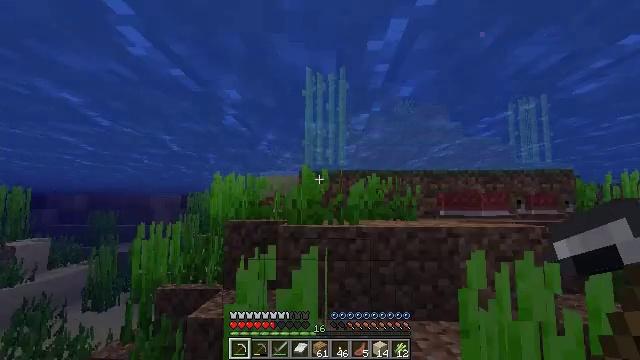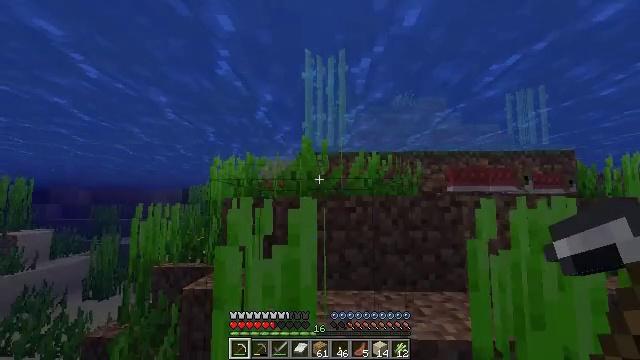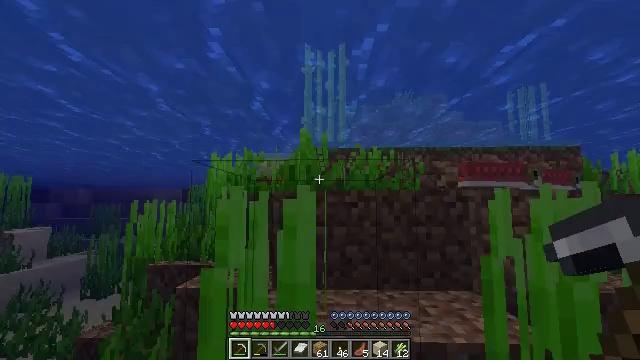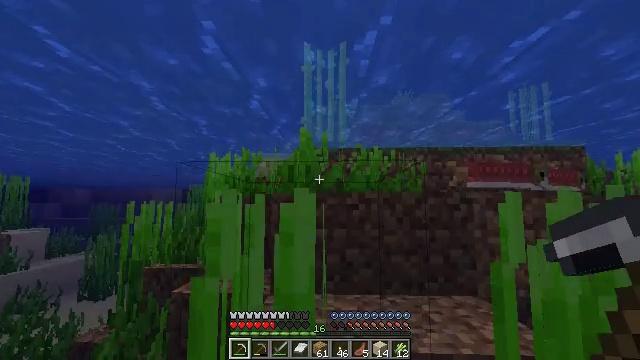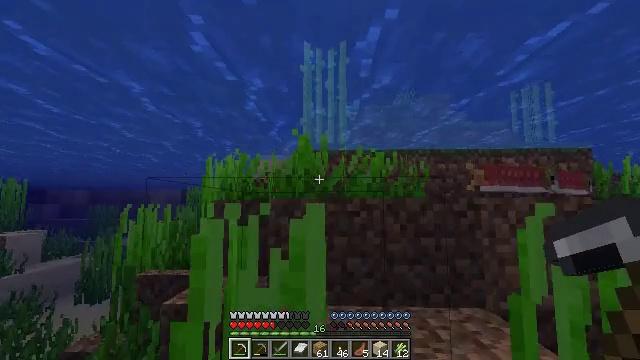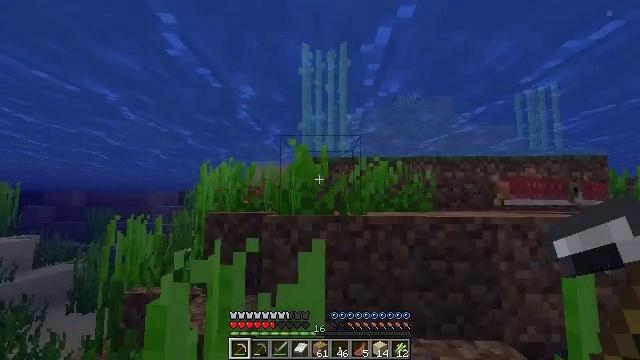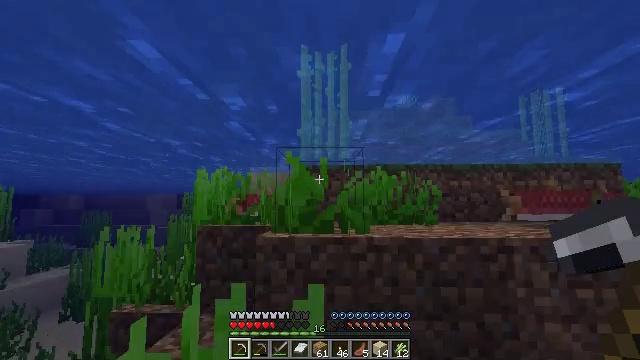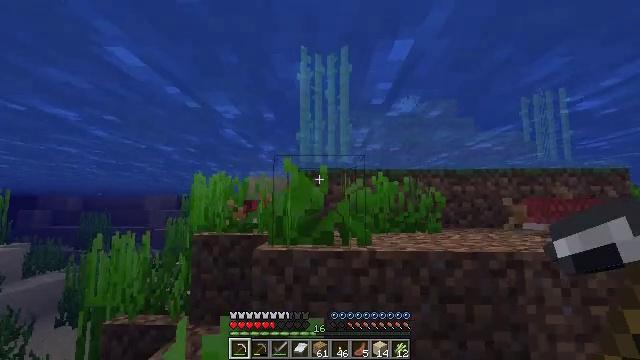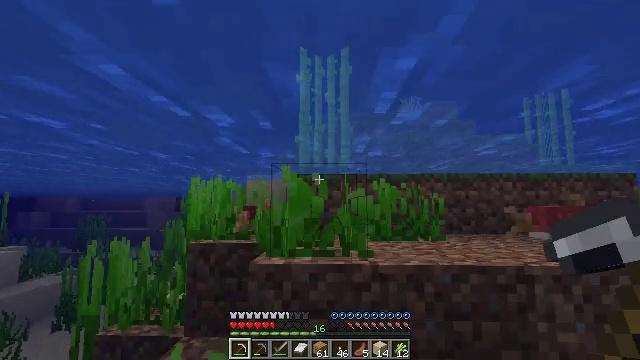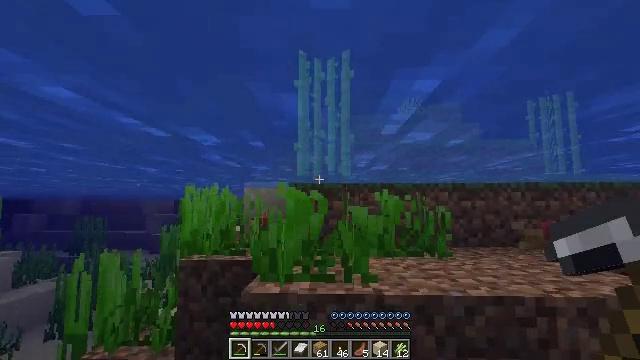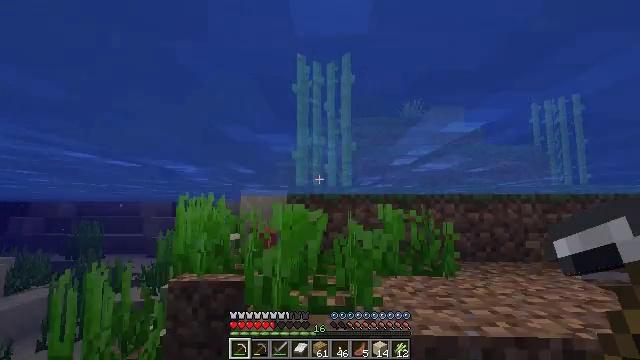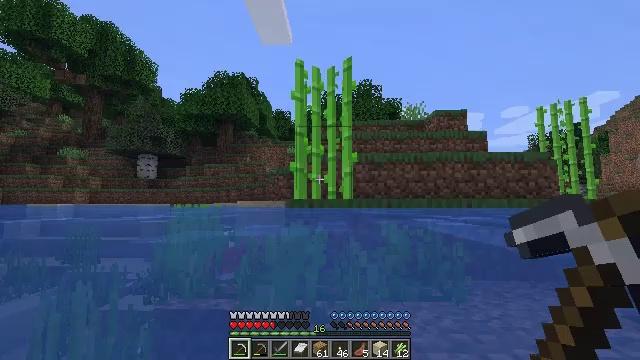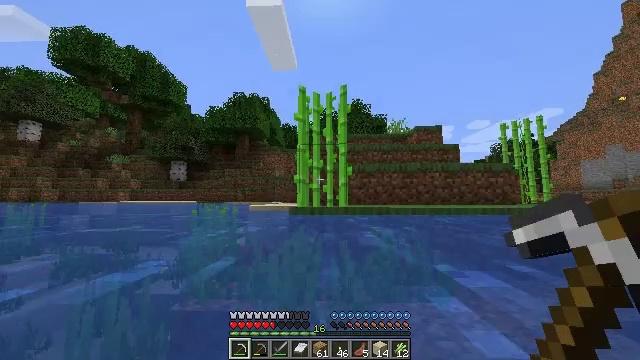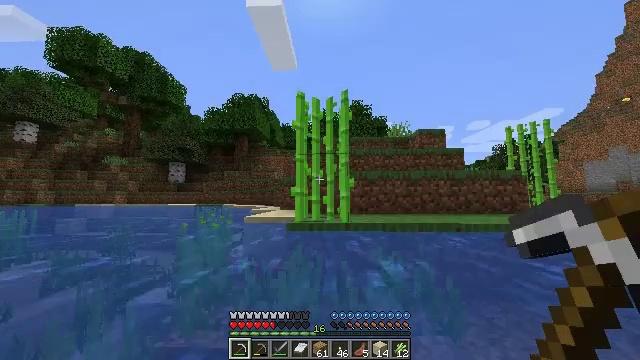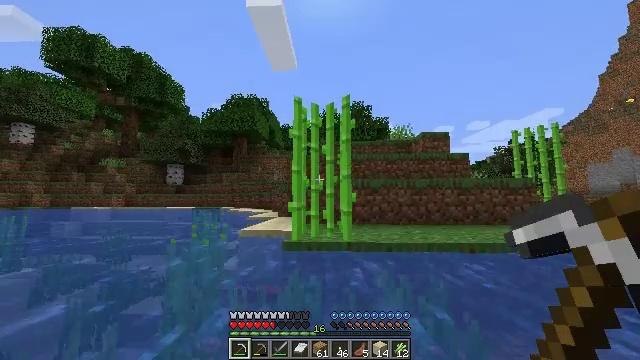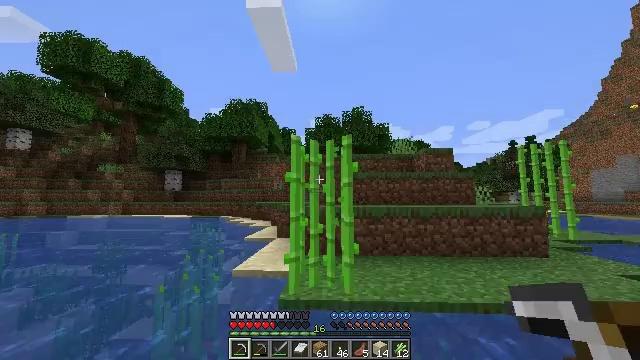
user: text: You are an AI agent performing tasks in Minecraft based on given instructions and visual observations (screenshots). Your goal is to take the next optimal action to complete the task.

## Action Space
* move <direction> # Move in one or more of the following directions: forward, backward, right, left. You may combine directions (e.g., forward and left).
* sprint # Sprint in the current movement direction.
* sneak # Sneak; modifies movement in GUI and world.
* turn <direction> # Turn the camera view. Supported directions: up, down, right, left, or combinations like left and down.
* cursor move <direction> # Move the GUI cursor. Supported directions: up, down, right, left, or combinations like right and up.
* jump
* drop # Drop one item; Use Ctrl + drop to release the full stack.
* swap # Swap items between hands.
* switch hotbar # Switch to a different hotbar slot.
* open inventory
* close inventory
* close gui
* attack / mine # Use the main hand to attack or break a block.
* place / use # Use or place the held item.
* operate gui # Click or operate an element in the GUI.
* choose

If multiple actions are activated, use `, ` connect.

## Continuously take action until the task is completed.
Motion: motion action
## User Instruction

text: Break the sugar cane.
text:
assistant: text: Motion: move forward, jump
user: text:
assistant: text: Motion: move forward, jump
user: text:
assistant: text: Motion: move forward, jump
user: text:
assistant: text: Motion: move forward, jump
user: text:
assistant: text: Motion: move forward, jump
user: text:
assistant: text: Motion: move forward, jump
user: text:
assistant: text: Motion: move forward, jump
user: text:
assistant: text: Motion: move forward, jump
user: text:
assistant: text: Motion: move forward, jump
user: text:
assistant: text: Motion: move forward, jump
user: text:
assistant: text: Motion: move forward, jump
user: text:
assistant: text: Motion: move forward, jump
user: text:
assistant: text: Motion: move forward, jump
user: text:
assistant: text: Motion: move forward, jump
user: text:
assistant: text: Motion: move forward, attack / mine, jump
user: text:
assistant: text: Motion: move forward, attack / mine
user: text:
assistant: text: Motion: move forward
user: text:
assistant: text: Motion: move forward
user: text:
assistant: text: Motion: move forward, attack / mine
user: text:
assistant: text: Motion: move forward, attack / mine
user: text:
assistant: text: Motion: move forward
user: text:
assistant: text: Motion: move forward, turn right and down
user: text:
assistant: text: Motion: move forward, turn right and down
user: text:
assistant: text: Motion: move forward, turn right and down
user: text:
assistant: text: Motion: move forward, turn right and down
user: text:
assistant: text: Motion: move forward, attack / mine
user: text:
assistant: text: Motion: attack / mine
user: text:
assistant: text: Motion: attack / mine
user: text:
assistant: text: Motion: no_op
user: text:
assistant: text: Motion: no_op